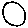
Label: circle